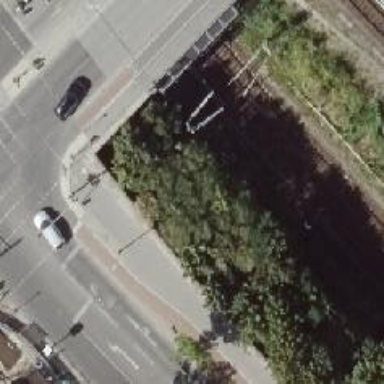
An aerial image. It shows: Railway signal.